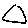
Label: triangle